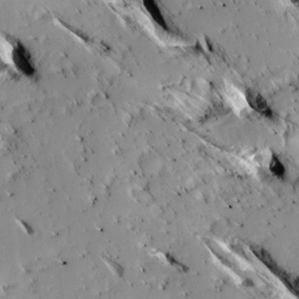
Label: non_frost